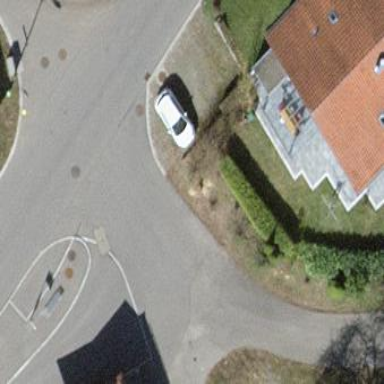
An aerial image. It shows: Parking area with surface.